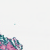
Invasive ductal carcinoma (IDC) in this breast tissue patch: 0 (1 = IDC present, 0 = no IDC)